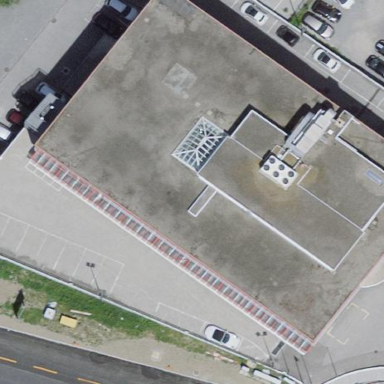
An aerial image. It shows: Commercial building.